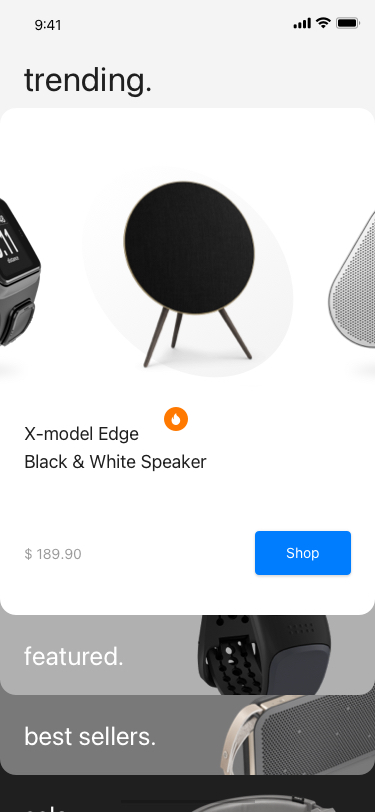
Text in this UI design:
sale.
best sellers.
featured.
X-model Edge
Black & White Speaker
$ 189.90
trending.